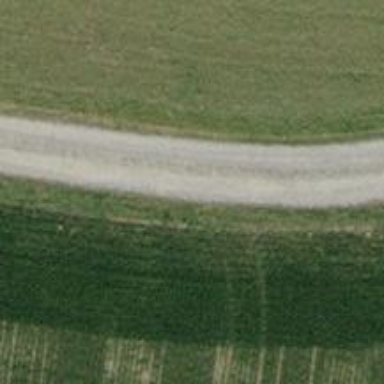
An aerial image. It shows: Track road with grade3 tracktype.